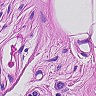
Metastatic tissue present: no